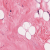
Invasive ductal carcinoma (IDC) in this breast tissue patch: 0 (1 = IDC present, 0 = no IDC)